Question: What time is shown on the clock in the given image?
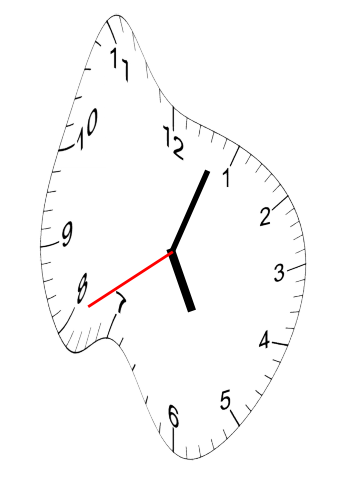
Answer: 05:03:40